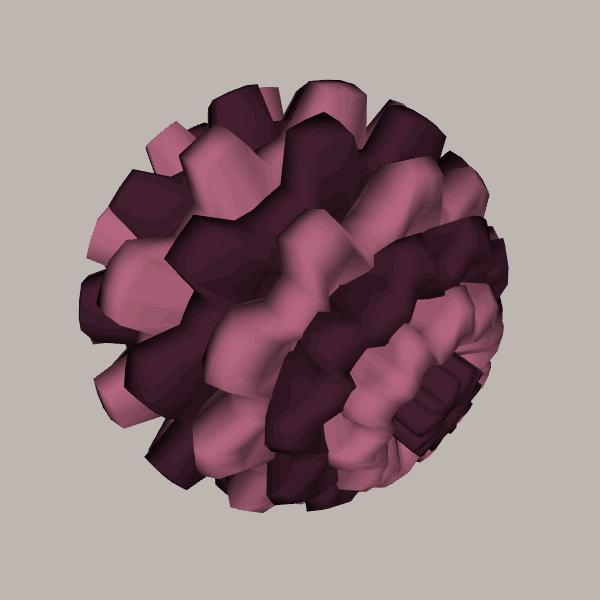
Background: light